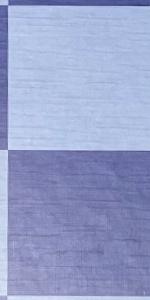
Label: Empty